Question: I have an OHLC stock price chart in Zedgraph. I would like to add multiple line segments on this graph where I only know the start and end point values - so basically, I have a (start date, price) and an (end date, price) combination of 2 points which I want to draw a line through.

I tried using the following code but this adds all the lines to the beginning of the graph, irrespective of the x-axis value that I provide.
'''
LineItem trendLine = new LineItem(String.Empty, new[] { pstartDate, pconfirmDate }, new[] { pstartPrice, pconfirmPrice }, System.Drawing.Color.Black, SymbolType.None);
trendLine.Line.Style = System.Drawing.Drawing2D.DashStyle.Solid;
trendLine.Line.Width = 1f;
pricePane.CurveList.Add(trendLine);
'''
Thanks in advance.
NEW OBSERVATIONS - My OHLC graph currently has scrolling and zoom across X-axis enabled. I am using the X-Axis Type 'DateAsOrdinal'. I observed that if I change my X-Axis type to 'Date', the line segments appear as they should, i.e., in the correct place along the X-Axis. But now the scroll has become disabled and the data that was originally being displayed is only partially displayed now!
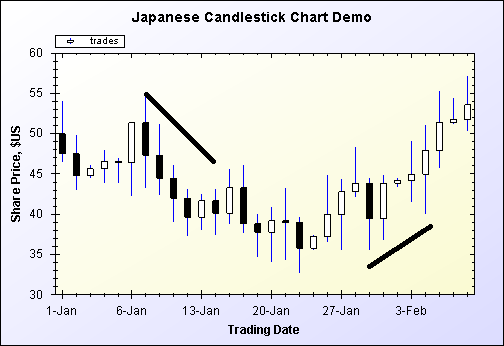
Answer: For a trend line you should rather use LineObj.
If your XAxis is DateAsOrdinal, the x values must be ordinal, not dates.